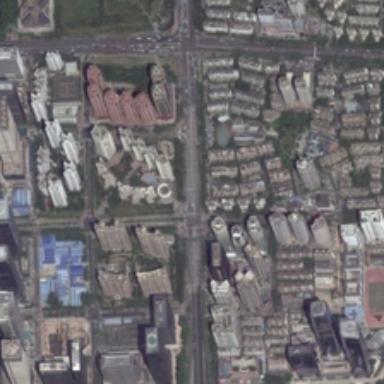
Many buildings and green trees are in a commercial area .